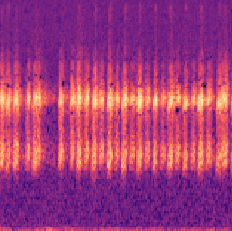
Sound class: Frog